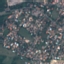
Land use / land cover: Residential